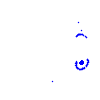
Particle: pion